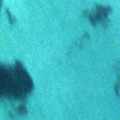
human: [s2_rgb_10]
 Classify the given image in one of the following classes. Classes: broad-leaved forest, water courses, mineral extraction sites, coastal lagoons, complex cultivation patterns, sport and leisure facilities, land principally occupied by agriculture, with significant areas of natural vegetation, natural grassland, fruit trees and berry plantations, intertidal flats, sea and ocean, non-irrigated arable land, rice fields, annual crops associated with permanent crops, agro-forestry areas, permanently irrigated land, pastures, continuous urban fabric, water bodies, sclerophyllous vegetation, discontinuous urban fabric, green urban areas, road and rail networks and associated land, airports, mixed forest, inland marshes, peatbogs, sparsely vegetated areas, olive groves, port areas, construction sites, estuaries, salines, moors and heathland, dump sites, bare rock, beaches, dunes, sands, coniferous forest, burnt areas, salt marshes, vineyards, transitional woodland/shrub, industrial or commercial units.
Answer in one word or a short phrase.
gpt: sea and ocean